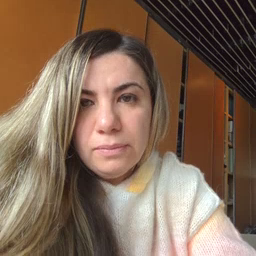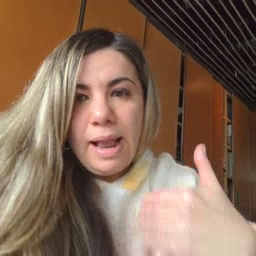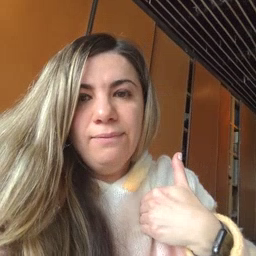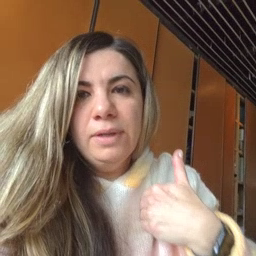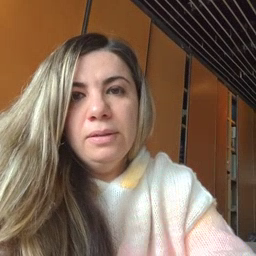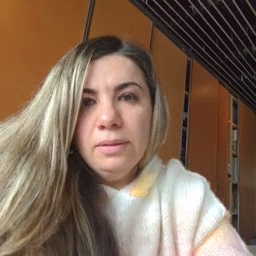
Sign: have